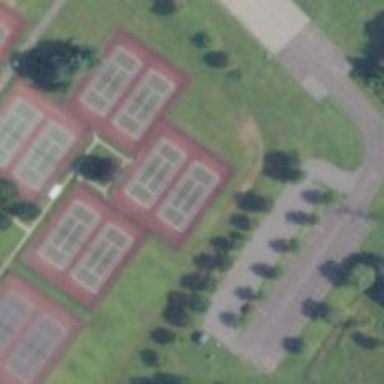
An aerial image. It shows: Tennis court on the leisure land pitch.